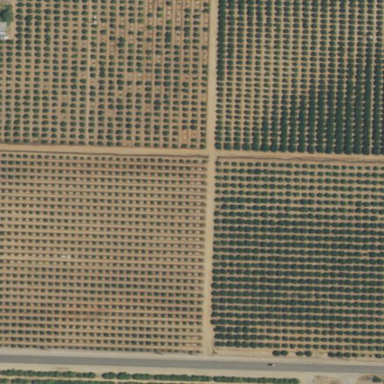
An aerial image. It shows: Orange orchard with rows of orange trees.